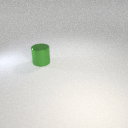
large green metal cylinder